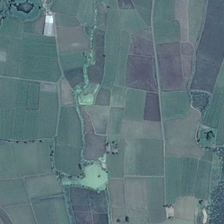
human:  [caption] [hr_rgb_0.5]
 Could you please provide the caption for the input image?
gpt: many pieces of green farmlands are together .

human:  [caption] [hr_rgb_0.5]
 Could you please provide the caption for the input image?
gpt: many pieces of green farmlands are together .

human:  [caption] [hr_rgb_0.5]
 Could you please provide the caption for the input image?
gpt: many pieces of green farmlands are together .

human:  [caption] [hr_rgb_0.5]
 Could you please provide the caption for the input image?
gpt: many pieces of green farmlands are together .

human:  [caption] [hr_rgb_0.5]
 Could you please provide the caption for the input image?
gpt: many pieces of green farmlands are together .